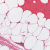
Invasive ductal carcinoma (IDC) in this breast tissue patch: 0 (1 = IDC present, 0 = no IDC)